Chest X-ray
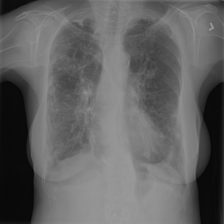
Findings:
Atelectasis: negative
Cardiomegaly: negative
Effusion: negative
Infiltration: negative
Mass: negative
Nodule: negative
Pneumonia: negative
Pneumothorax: negative
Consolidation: negative
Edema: negative
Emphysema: negative
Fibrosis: negative
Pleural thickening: positive
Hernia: negative